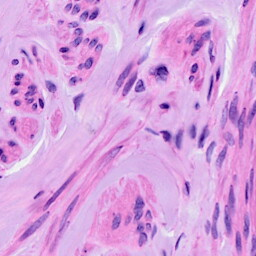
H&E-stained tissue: Ovarian